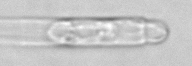
Label: Corethron_hystrix